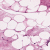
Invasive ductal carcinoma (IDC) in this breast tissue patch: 0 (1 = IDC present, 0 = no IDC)